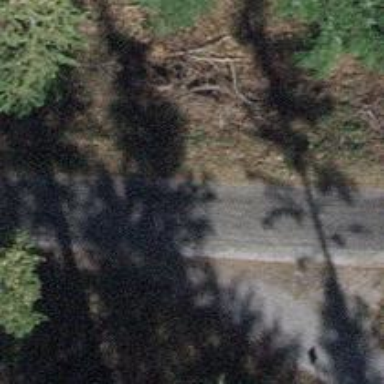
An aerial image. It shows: Unclassified road with asphalt surface.